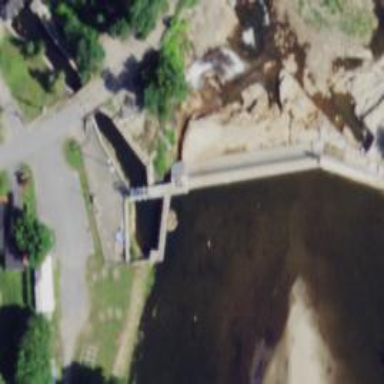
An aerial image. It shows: Dam across waterway.